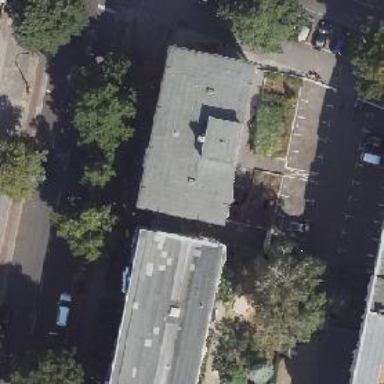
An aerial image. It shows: Block of apartments with flat grey roof.